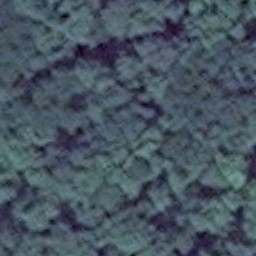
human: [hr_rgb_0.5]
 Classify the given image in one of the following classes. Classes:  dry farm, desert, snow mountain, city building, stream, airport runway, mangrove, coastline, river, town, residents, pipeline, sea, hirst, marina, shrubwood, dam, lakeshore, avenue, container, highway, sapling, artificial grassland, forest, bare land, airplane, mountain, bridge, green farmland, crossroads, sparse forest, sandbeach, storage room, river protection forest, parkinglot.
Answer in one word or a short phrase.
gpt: forest